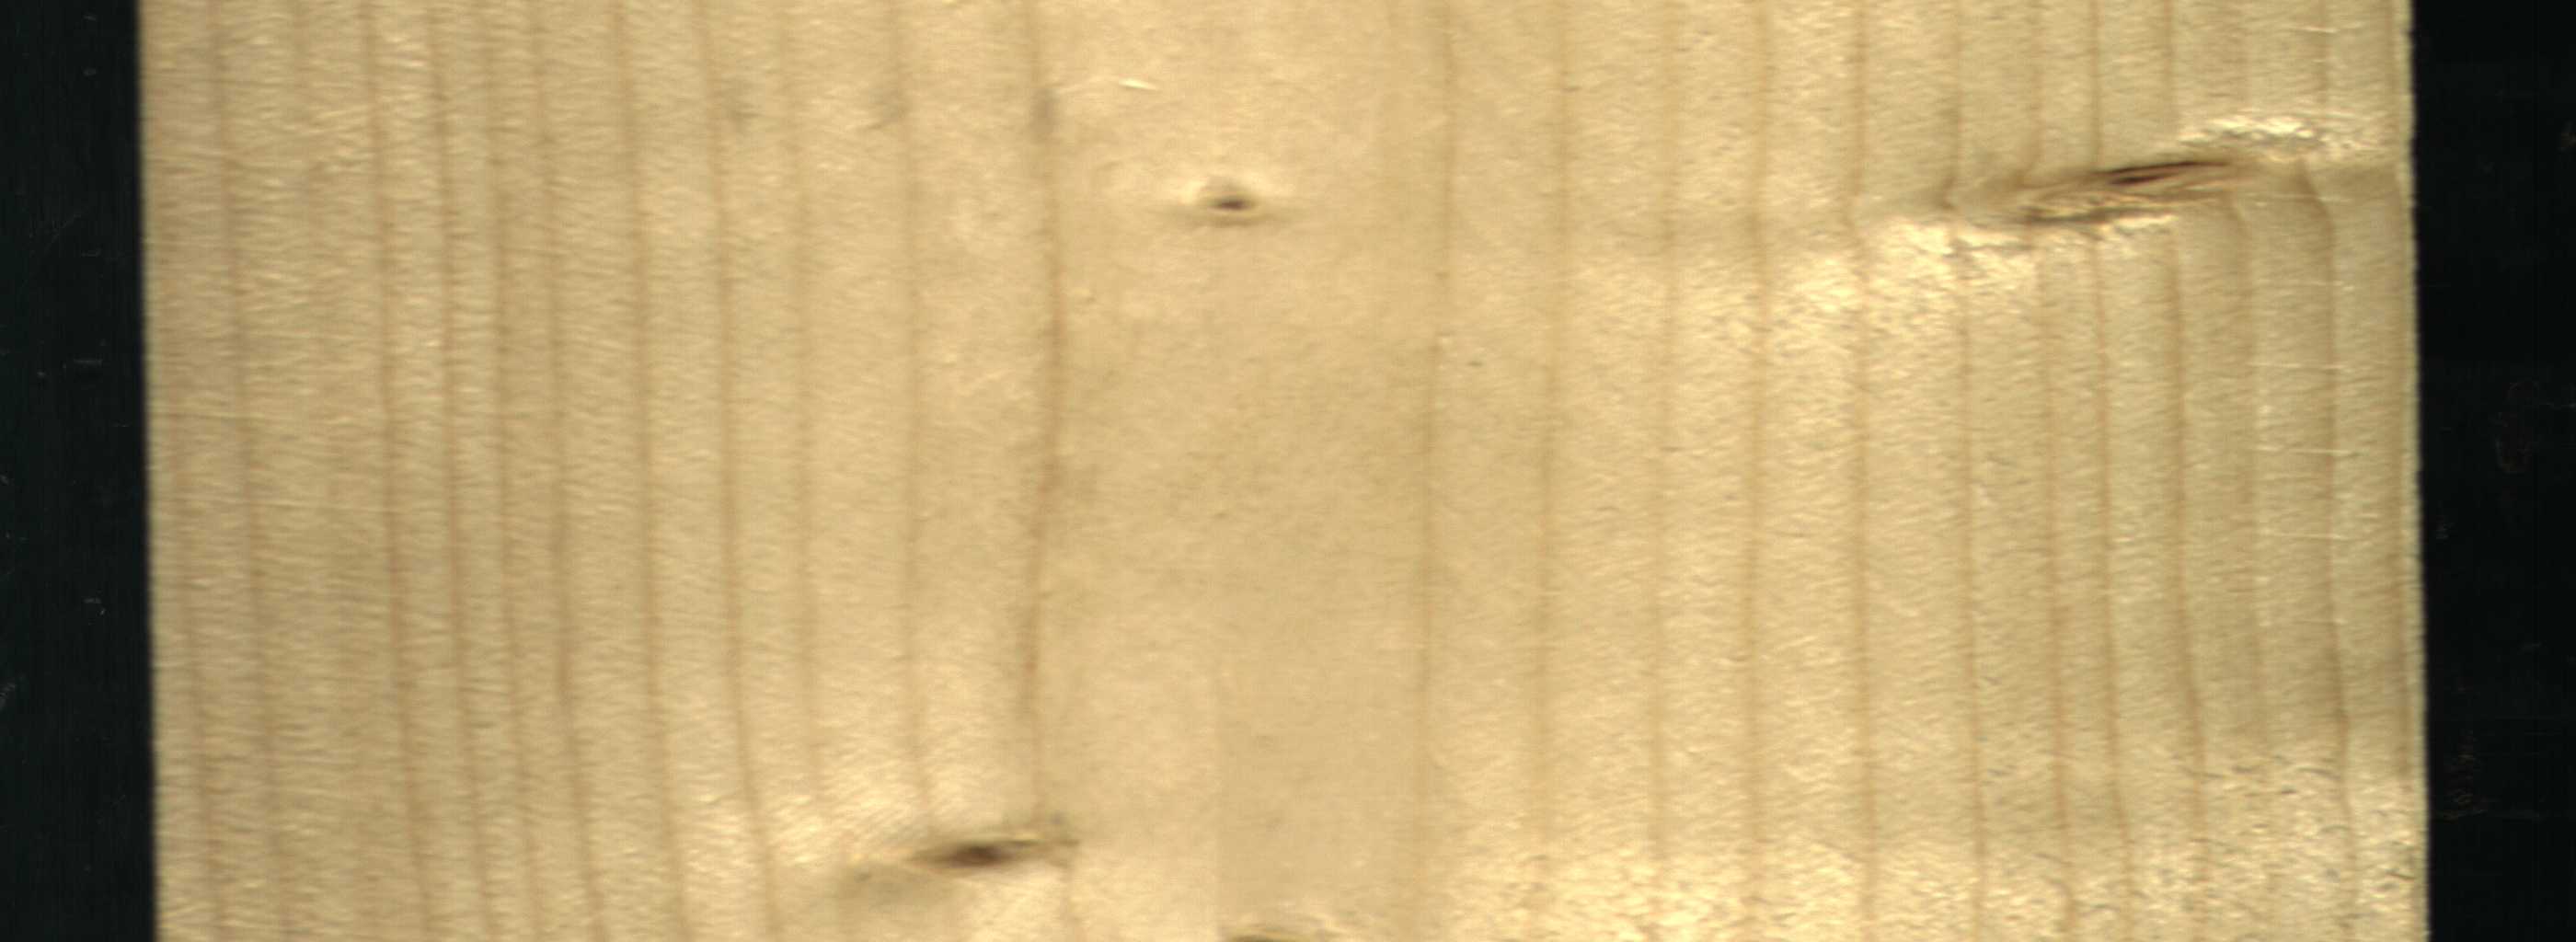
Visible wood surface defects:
Live_Knot
Live_Knot
Live_Knot